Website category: university
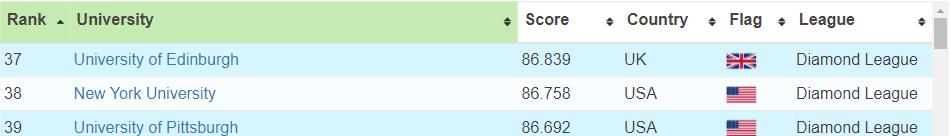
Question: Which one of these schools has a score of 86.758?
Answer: New York University

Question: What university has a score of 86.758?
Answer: New York University

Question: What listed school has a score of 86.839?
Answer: University of Edinburgh

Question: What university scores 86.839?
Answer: University of Edinburgh

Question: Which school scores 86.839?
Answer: University of Edinburgh

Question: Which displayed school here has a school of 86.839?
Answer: University of Edinburgh

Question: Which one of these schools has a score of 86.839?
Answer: University of Edinburgh

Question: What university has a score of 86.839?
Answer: University of Edinburgh

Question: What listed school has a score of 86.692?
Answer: University of Pittsburgh

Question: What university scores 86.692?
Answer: University of Pittsburgh

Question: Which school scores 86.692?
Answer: University of Pittsburgh

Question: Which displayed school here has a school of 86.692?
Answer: University of Pittsburgh

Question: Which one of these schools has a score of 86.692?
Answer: University of Pittsburgh

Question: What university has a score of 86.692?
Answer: University of Pittsburgh

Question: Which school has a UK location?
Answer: University of Edinburgh

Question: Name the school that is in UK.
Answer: University of Edinburgh

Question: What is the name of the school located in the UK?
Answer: University of Edinburgh

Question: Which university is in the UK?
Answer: University of Edinburgh

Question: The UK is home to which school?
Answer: University of Edinburgh

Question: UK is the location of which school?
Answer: University of Edinburgh